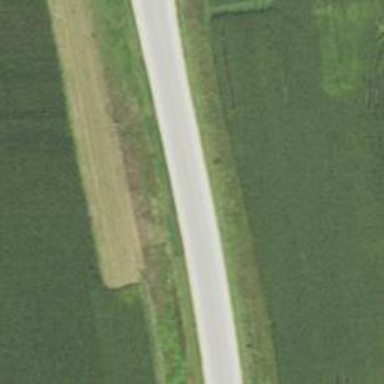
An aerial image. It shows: Primary highway.